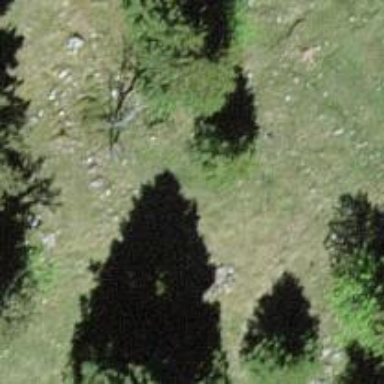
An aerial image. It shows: Needle-leaved tree in nature.